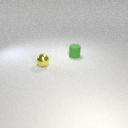
small green rubber cylinder behind small yellow metal sphere